Interaction volume radius: 5 \u00c5
Interaction volume height: 30 \u00c5
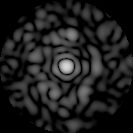
Disorder parameter: 0.8739